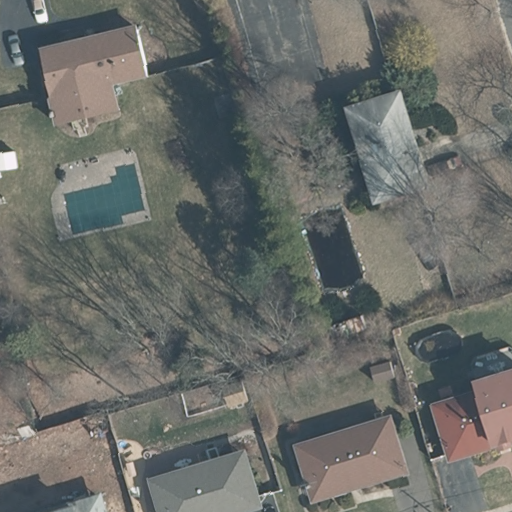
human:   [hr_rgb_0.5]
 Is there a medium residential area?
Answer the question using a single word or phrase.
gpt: no

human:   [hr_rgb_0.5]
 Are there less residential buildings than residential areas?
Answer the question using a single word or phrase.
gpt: no

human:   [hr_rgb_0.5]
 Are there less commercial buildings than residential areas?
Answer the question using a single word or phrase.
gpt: yes

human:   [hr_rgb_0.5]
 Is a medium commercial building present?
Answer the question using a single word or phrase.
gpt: no

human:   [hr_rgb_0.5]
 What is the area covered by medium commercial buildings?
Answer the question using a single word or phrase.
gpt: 0m2

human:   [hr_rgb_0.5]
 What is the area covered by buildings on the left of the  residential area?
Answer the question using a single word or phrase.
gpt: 0m2

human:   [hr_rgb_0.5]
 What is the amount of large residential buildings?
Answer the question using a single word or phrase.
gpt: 0

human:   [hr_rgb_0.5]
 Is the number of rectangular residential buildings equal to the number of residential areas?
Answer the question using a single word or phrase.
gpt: no

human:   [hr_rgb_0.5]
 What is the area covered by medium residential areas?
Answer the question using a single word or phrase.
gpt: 0m2

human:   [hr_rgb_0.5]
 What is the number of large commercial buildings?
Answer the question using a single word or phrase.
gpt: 0

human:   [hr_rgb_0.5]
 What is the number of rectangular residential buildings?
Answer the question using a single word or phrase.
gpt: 6

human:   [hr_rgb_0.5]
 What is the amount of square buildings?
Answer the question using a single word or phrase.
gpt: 0

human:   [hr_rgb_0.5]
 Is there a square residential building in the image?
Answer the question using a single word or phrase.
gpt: no

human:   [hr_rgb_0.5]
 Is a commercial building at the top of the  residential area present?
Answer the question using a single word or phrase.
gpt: no

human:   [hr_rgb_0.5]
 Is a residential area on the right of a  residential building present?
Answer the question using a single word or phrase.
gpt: no

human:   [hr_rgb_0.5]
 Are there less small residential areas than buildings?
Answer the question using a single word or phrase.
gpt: yes

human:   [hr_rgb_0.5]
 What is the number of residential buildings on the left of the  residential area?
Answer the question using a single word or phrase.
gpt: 0

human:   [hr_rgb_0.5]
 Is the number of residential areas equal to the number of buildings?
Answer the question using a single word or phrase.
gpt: no

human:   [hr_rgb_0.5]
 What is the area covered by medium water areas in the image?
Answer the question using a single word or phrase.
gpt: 0m2

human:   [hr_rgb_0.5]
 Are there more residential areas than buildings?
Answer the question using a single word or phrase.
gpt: no

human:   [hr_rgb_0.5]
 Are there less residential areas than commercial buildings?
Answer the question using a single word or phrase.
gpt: no

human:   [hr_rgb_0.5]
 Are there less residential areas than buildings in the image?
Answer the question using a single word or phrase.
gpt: yes

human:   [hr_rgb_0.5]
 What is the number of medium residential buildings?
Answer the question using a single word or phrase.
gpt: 5

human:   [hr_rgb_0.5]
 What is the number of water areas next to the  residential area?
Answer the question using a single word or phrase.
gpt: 0

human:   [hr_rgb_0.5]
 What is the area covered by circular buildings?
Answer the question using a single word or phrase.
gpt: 0m2

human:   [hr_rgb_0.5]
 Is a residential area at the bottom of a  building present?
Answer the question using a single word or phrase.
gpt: no

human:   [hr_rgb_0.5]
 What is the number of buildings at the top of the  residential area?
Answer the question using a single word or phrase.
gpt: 0

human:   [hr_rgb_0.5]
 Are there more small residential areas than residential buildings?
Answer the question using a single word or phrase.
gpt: no

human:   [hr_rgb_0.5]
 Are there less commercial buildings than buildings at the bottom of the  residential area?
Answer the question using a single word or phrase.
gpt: yes

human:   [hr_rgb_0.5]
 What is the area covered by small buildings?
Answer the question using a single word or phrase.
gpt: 21m2

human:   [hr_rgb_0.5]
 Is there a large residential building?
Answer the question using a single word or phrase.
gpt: no

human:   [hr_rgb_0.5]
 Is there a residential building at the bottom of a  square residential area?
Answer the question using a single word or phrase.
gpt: no

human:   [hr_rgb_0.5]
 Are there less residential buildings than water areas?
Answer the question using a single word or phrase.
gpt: no

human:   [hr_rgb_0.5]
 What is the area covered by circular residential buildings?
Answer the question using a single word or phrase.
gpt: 0m2

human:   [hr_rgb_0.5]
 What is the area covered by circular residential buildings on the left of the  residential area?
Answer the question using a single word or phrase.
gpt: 0m2

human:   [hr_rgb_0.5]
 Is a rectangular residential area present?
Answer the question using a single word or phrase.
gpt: no